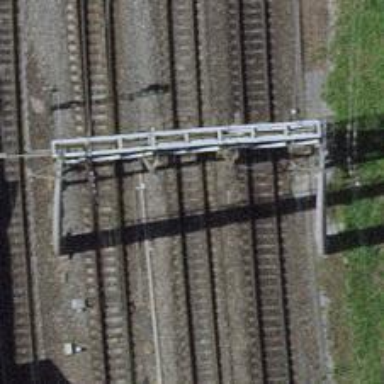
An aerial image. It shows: Railway signal.